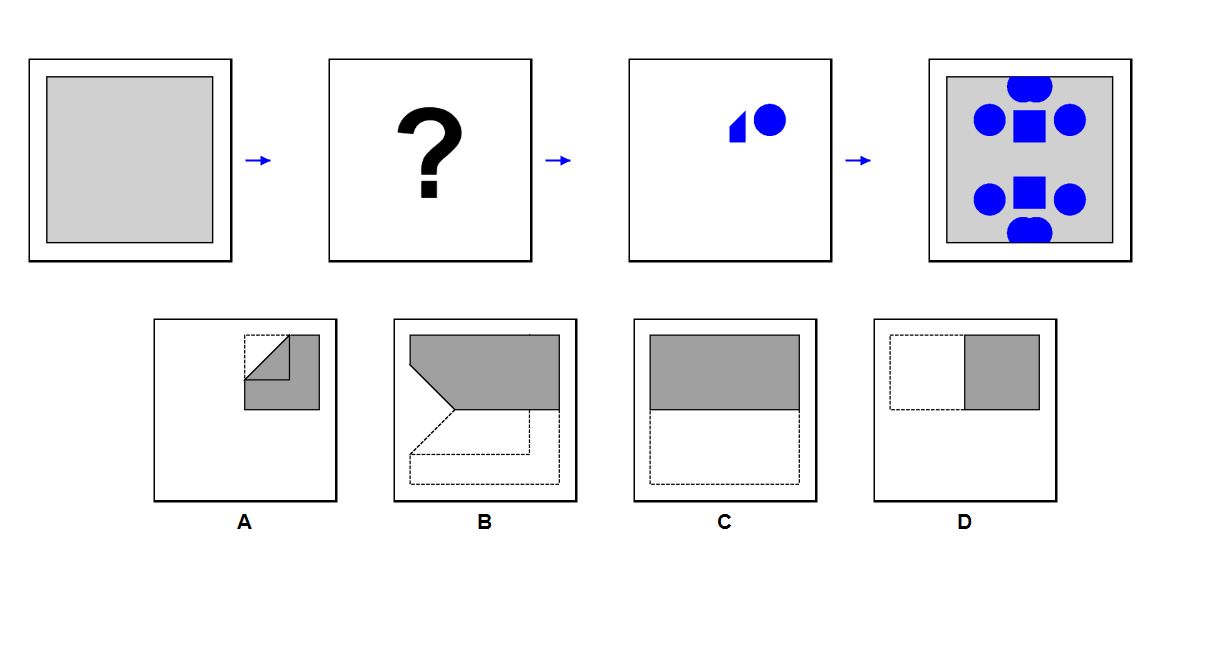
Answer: B